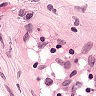
Metastatic tissue present: no